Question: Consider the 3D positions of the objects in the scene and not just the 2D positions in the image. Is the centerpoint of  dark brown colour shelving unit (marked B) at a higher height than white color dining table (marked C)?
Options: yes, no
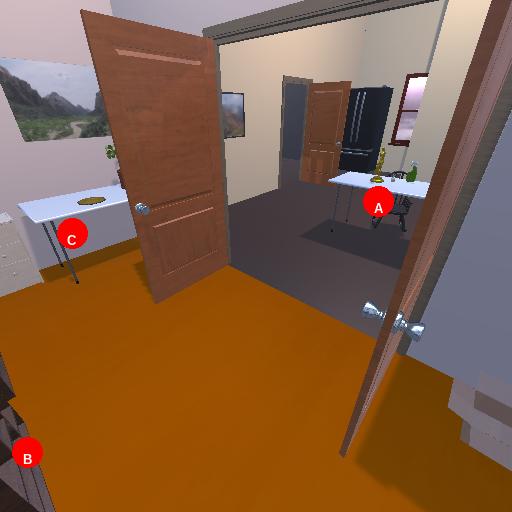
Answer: yes